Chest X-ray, PA view. Patient: 28 years old, sex F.
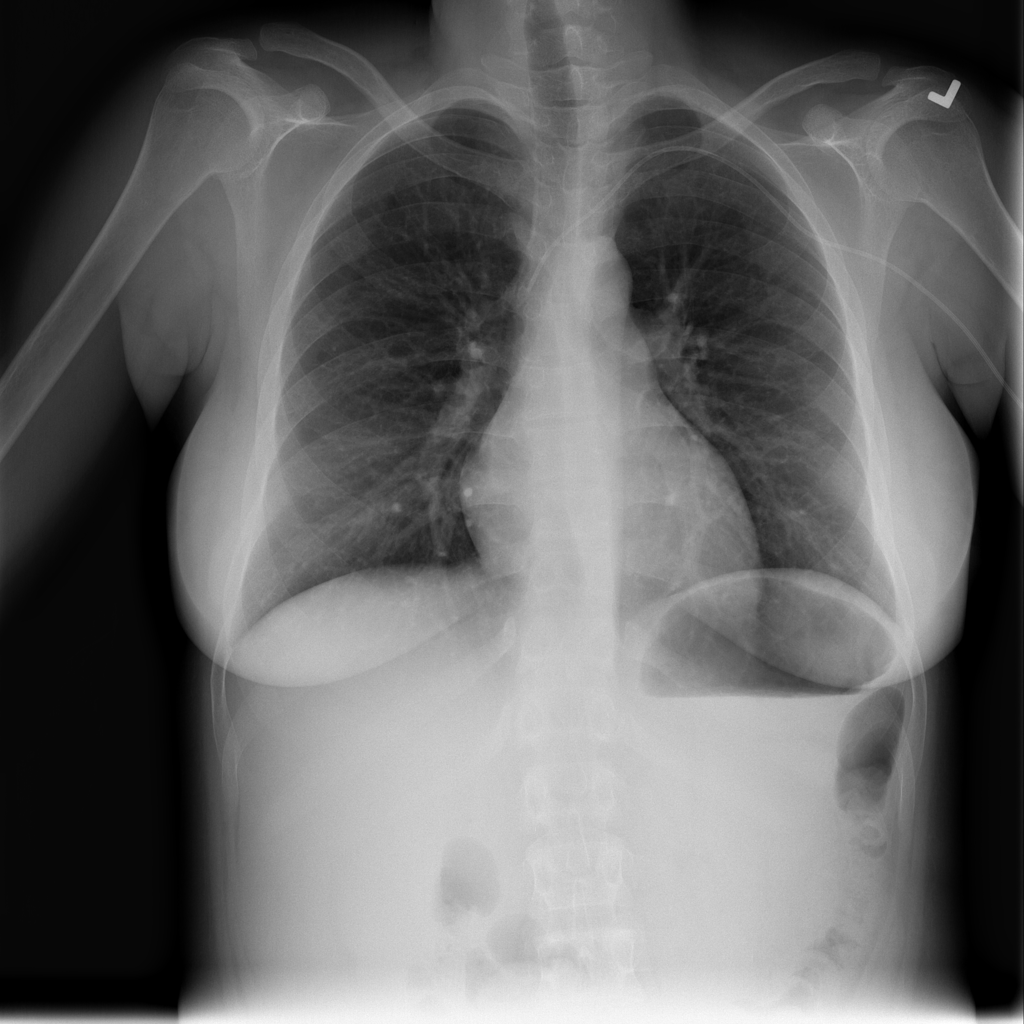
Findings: No Finding